Question: I'm using profiler in Visual Studio 2012 to find bottlenecks in my code, but I found that after moving project to another computer, profiler doesn't show my code at all, but only modules names:

There is TrineaClient which is my project's module, but it doesn't show its functions as profiler wouldn't have knowledge about them. But so far I didn't have problems with this.
I understand it may not find symbols for some system modules or libraries that I'm using, but so far it always handled my own code.
What may be the reason for this behaviour?
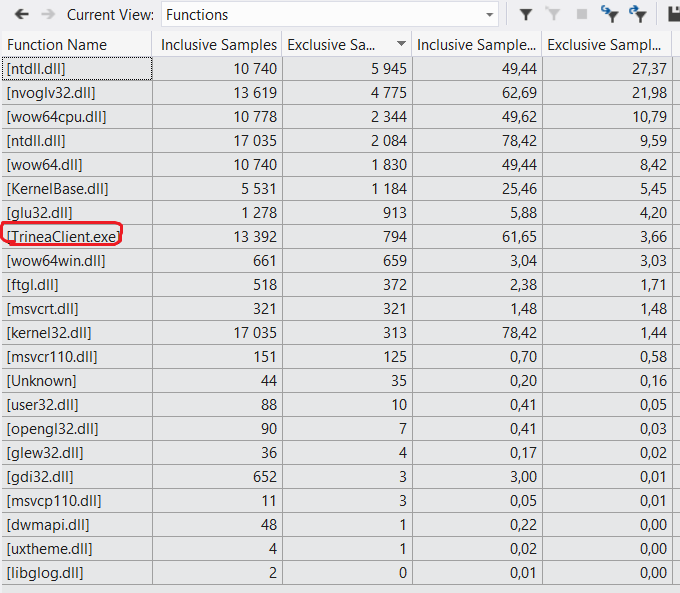
Answer: Windows 8.1 came with some changes to the underlying system that the VS profiler uses when collecting information. If you update to Visual Studio 2012 Update 4 (or newer) and profile again, symbols should be resolved correctly.
Generally, in the VS Profiler, when you see module names in square brackets where you would expect function names, it means that symbols for that module could not be resolved.